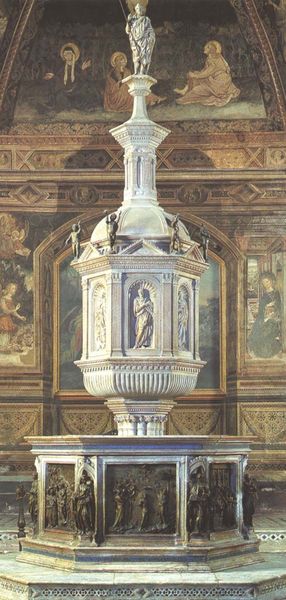
Titel: Taufbrunnen des Doms in Siena
Standort: Siena, Baptisterium (EU - I - Toskana)
Schlagwörter: gemälde, frau, holz, marmor, säule, weiss, rahmen, stein, kirche, figur, innen, gotik, renaissance, brunnen, engel, skulptur, statue, relief, bilder, figuren, ornamente, wandgemälde, stufe, stufen, nische, glaube, kreuz, raute, spitzbogen, platten, heilige, muschel, fresko, niesche, vertäfelung, taufbecken, renaissence